Field crop: maize
Growth stage: 2
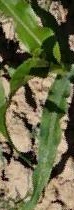
Species: maize